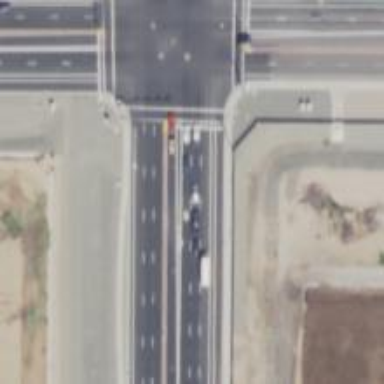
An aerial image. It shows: Solid stop line on the road marking.